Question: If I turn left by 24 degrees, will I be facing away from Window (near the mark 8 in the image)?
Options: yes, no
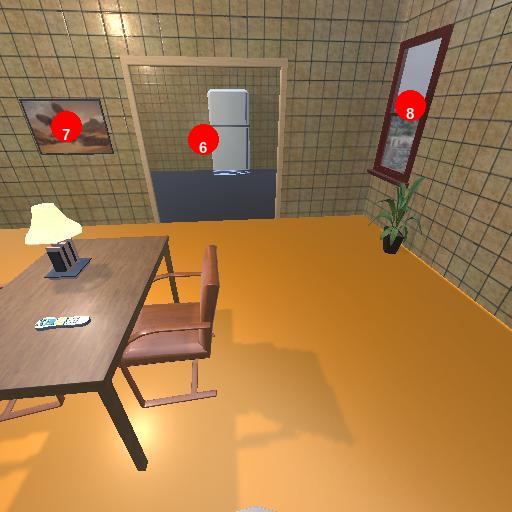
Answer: yes